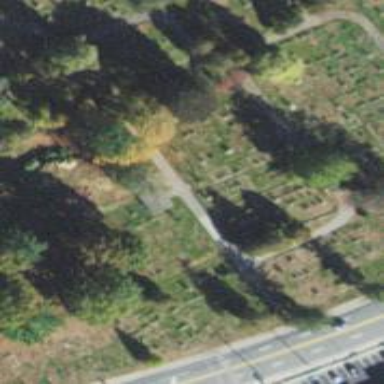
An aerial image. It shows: Grave in the cemetery marked with man-made cross.